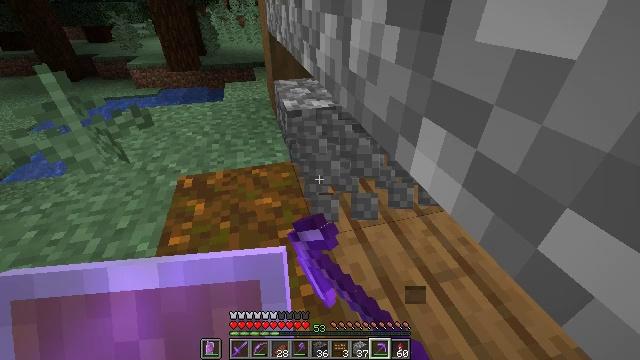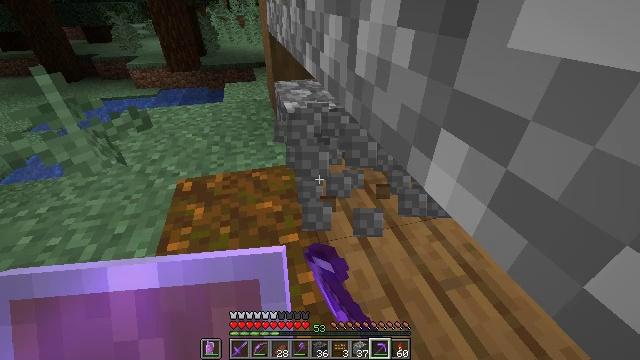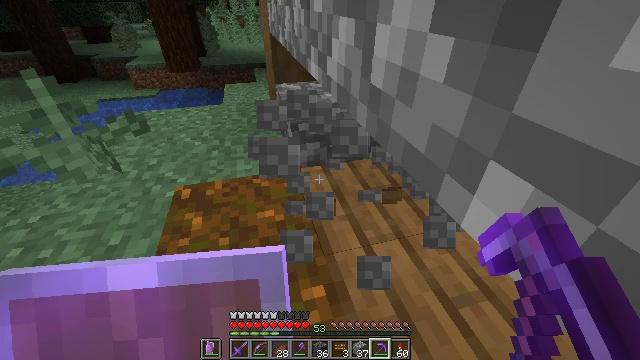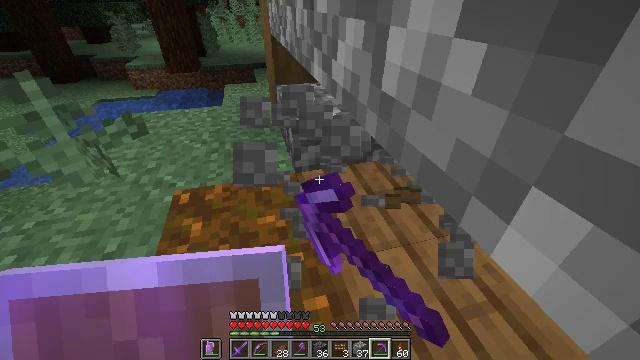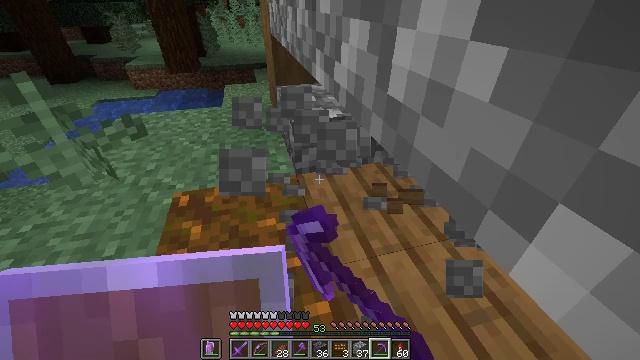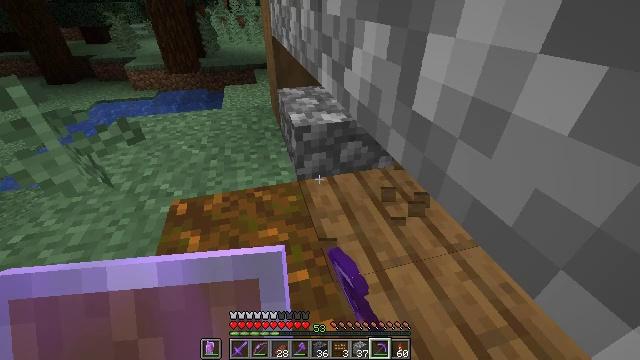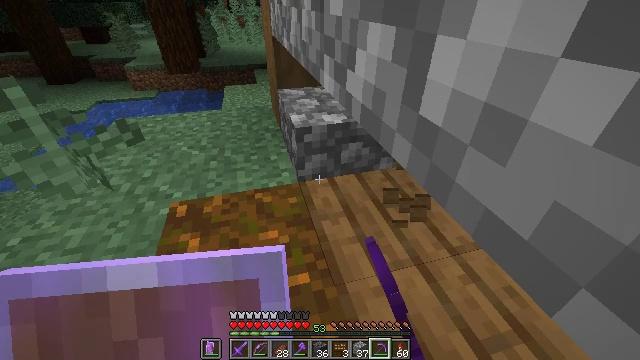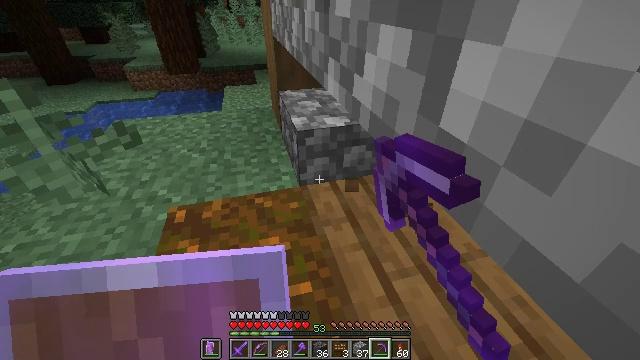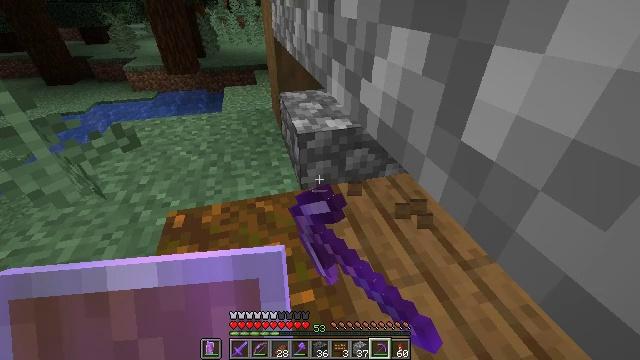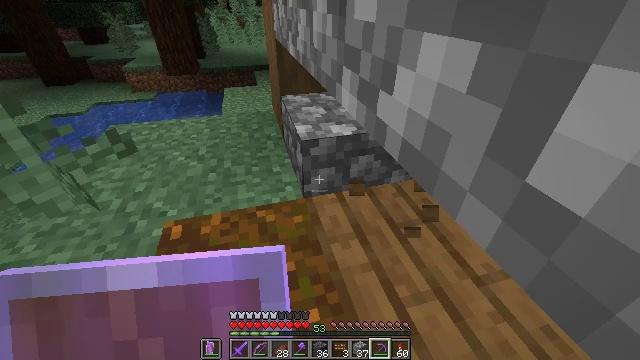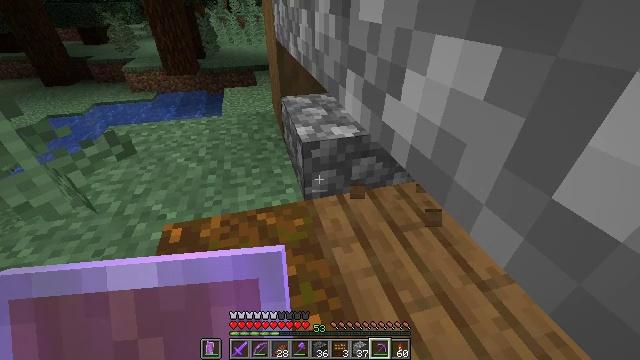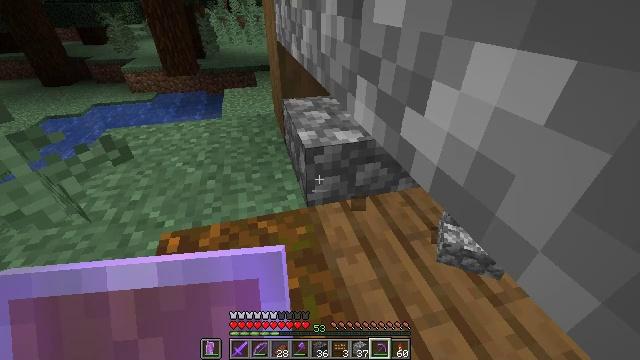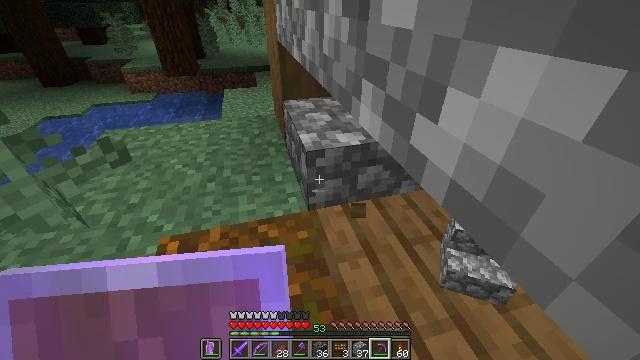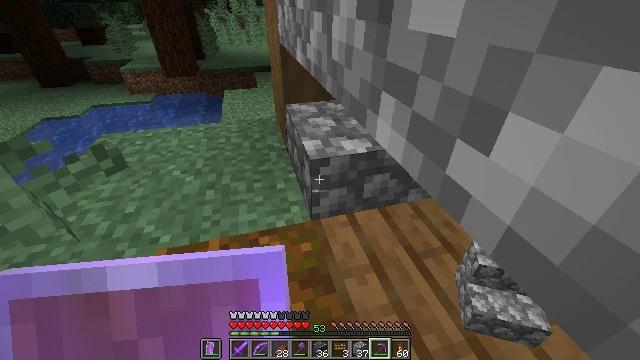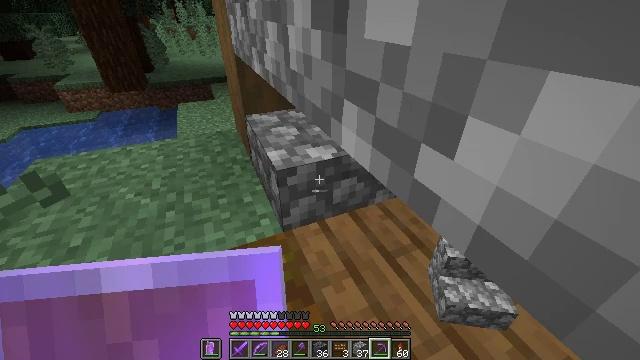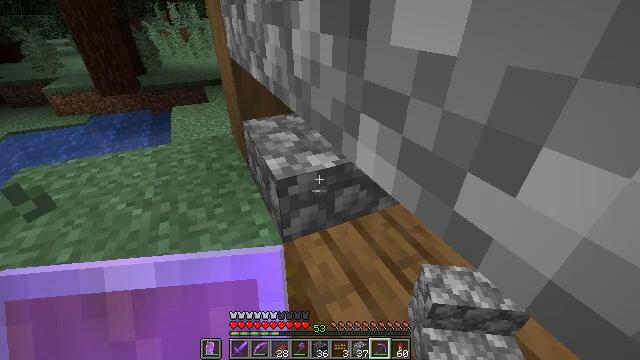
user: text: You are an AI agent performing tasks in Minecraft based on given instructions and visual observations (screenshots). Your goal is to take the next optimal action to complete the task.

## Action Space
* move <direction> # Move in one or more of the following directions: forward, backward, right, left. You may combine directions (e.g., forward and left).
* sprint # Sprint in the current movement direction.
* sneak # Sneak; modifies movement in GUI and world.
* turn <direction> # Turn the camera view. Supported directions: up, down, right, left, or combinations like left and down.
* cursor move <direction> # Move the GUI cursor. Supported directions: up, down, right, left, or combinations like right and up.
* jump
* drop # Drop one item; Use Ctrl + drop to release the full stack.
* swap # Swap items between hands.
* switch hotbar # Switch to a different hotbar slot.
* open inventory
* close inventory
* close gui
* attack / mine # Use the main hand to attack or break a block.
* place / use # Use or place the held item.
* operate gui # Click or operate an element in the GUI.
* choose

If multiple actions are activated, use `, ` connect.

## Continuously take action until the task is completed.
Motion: motion action
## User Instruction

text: Recycle the cobblestone stairs.
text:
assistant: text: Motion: move forward, sneak, attack / mine
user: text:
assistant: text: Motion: move forward, sneak, attack / mine
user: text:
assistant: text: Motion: move forward, sneak, attack / mine
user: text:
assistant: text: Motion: move forward, sneak, attack / mine
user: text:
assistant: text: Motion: move forward, sneak, attack / mine
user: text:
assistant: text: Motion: move forward, sneak, attack / mine
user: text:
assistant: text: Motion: move forward, sneak, attack / mine
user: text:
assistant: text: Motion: move forward, sneak
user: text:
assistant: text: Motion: move forward, sneak
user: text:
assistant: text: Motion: move forward, sneak
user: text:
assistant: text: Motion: move forward, sneak
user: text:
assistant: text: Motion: move forward, sneak
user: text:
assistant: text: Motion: move forward, sneak
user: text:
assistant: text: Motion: move forward, sneak, turn right and up
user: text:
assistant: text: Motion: move forward, sneak, turn right
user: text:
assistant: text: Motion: move forward, sneak
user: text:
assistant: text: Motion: sneak
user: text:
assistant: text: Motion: sneak
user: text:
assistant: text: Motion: move left, sneak, turn right
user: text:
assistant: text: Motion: move left, sneak, turn right
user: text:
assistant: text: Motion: move left, sneak, turn right
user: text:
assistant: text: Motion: move left, sneak, turn right
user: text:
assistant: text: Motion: move left, sneak, turn right
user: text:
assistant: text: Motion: move left, sneak, turn right
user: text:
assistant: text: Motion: move left, sneak
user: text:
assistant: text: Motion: move left, sneak, turn right
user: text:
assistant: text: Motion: move left, sneak
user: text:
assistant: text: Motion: move left, sneak
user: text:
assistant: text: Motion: sneak
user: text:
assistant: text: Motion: sneak